Question: I was working on setting the background image and upon that image adding the labels, buttons and all. everything is coming, but not on the background image, its like this:

And my code is:
'''
from Tkinter import Tk, Frame, BOTH
import Tkinter
from PIL import Image, ImageTk
class Example(Frame):
def __init__(self, parent):
Frame.__init__(self, parent)
self.parent = parent
self.initUI()
def initUI(self):
self.parent.title("PISE")
self.pack(fill=BOTH, expand=1)
root = Tk()
root.geometry("1111x675+300+300")
app = Example(root)
im = Image.open('wood.png')
tkimage = ImageTk.PhotoImage(im)
Tkinter.Label(root,image = tkimage).pack()
custName = StringVar(None)
yourName = Entry(app, textvariable=custName)
yourName.pack()
relStatus = StringVar()
relStatus.set(None)
labelText = StringVar()
labelText.set('Accuracy Level')
label1 = Label(app, textvariable=labelText, height=2)
label1.pack()
radio1 = Radiobutton(app, text='100%', value='1', variable = relStatus, command=beenClicked1).pack()
radio2 = Radiobutton(app, text='50%', value='5', variable = relStatus, command=beenClicked5).pack()
root.mainloop()
'''
How to fit the background image properly?
Thanks in advance!
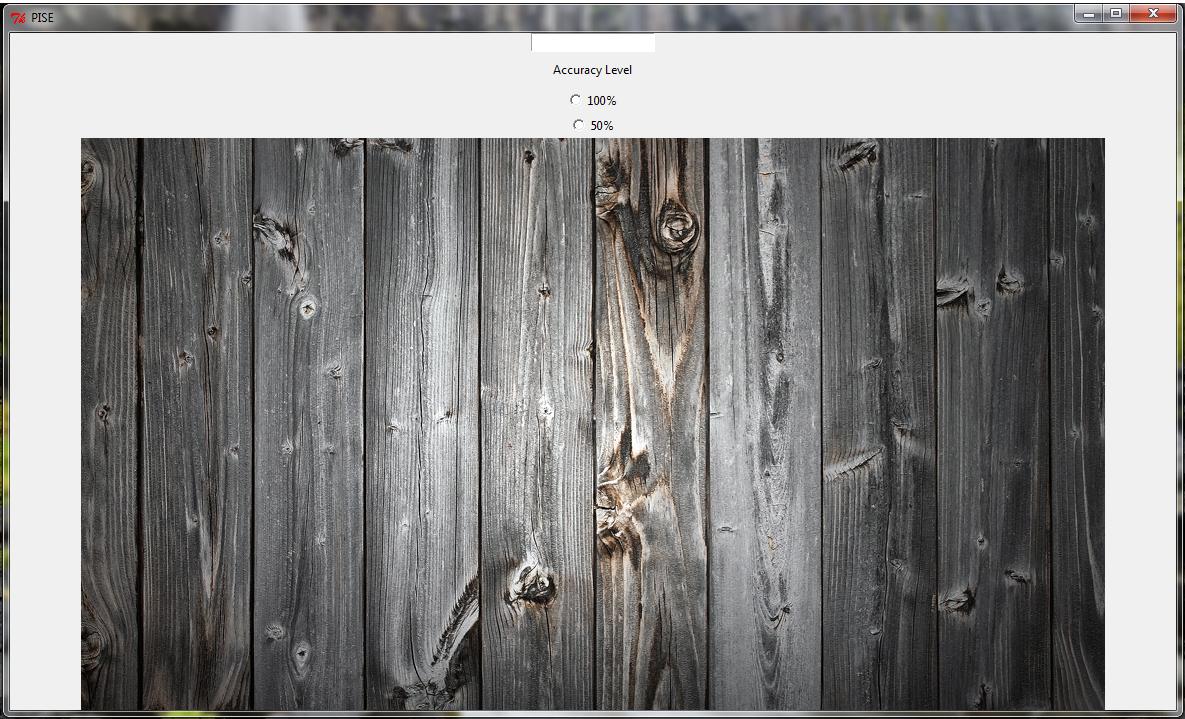
Answer: You should use <URL>' for other widgets.
'''
from Tkinter import Tk, Frame, BOTH
import Tkinter
from PIL import Image, ImageTk
class Example(Frame):
def __init__(self, parent):
Frame.__init__(self, parent)
self.parent = parent
self.initUI()
def initUI(self):
self.parent.title("PISE")
self.pack(fill=BOTH, expand=1)
root = Tk()
root.geometry("1111x675+300+300")
app = Example(root)
im = Image.open('Test1.png')
tkimage = ImageTk.PhotoImage(im)
myvar=Tkinter.Label(root,image = tkimage)
myvar.place(x=0, y=0, relwidth=1, relheight=1)
custName = StringVar(None)
yourName = Entry(root, textvariable=custName)
yourName.pack()
relStatus = StringVar()
relStatus.set(None)
labelText = StringVar()
labelText.set('Accuracy Level')
label1 = Label(root, textvariable=labelText, height=2)
label1.pack()
def beenClicked1():
pass
def beenClicked5():
pass
radio1 = Radiobutton(root, text='100%', value='1', variable = relStatus, command=beenClicked1).pack()
radio2 = Radiobutton(root, text='50%', value='5', variable = relStatus, command=beenClicked5).pack()
root.mainloop()
'''
The reason the widgets were not visible was because you were using two different 'parents' ,i.e, 'app'(its an 'Instance' of class 'Example',so don't use this) and 'root'.